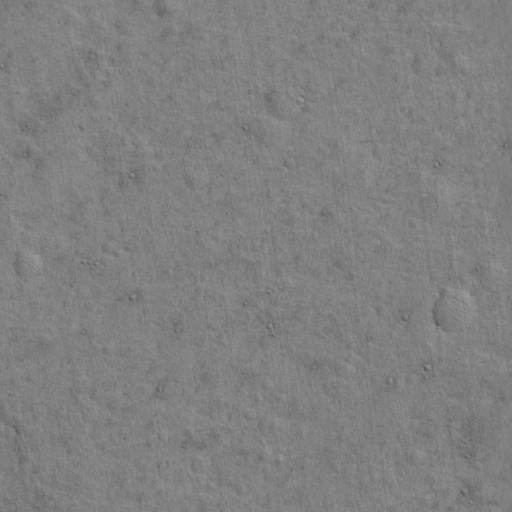
Classes present: Background